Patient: sex M, age 35
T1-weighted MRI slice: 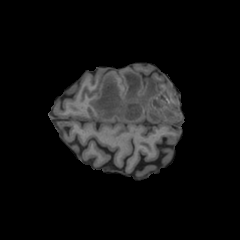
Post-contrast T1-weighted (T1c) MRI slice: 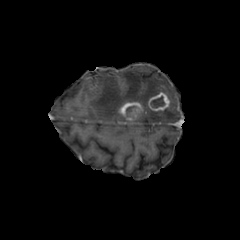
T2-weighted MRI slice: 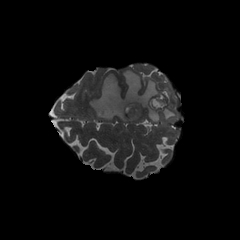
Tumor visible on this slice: yes
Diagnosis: Glioblastoma, IDH-wildtype
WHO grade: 4